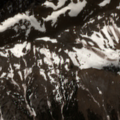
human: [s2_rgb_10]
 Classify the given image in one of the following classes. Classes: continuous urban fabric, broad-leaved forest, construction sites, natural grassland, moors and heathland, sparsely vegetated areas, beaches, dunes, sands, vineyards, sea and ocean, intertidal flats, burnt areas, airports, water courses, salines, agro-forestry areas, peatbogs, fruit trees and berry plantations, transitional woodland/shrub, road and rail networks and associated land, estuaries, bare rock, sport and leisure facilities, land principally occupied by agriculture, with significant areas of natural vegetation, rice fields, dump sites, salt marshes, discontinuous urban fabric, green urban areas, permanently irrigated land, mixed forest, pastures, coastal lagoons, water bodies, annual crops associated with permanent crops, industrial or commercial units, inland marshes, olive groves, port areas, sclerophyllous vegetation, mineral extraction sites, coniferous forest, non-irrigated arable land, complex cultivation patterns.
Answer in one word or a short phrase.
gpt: natural grassland, moors and heathland, bare rock, sparsely vegetated areas